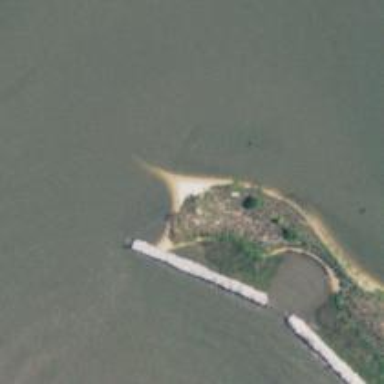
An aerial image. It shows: Breakwater structure.